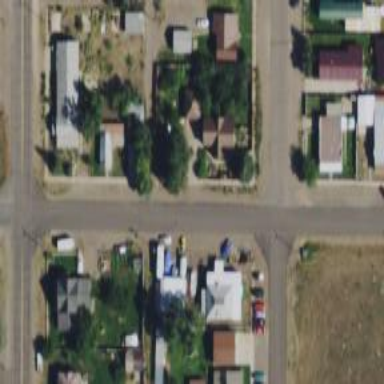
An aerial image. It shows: Alley classified as service road.